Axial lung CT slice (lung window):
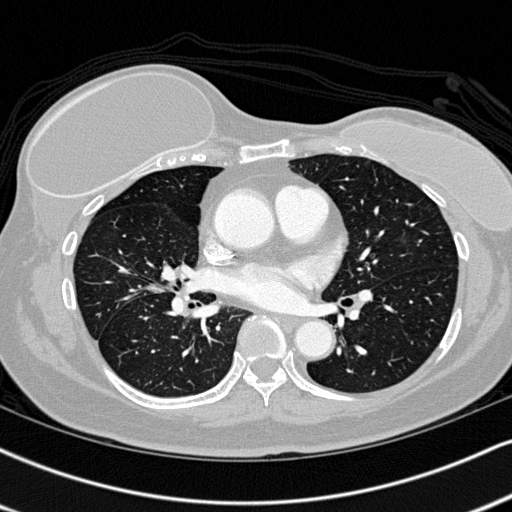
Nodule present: no